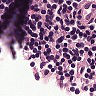
Metastatic tissue present: no